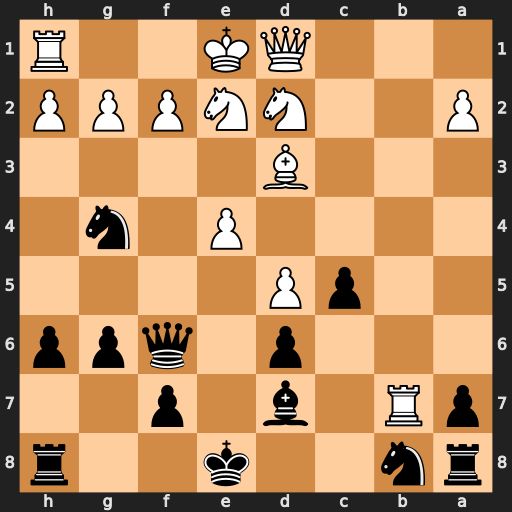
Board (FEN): rn2k2r/pR1b1p2/3p1qpp/2pP4/4P1n1/3B4/P2NNPPP/3QK2R
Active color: b
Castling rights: Kkq
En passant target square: -
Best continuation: Qxf2#